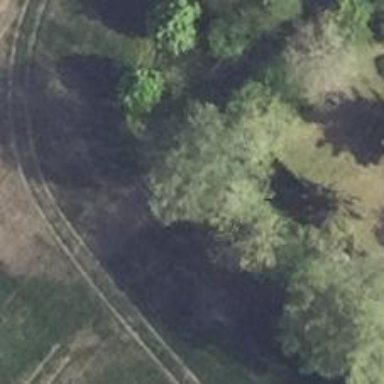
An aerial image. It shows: Row of broadleaved trees with semi-evergreen leaves.